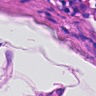
Metastatic tissue present: no